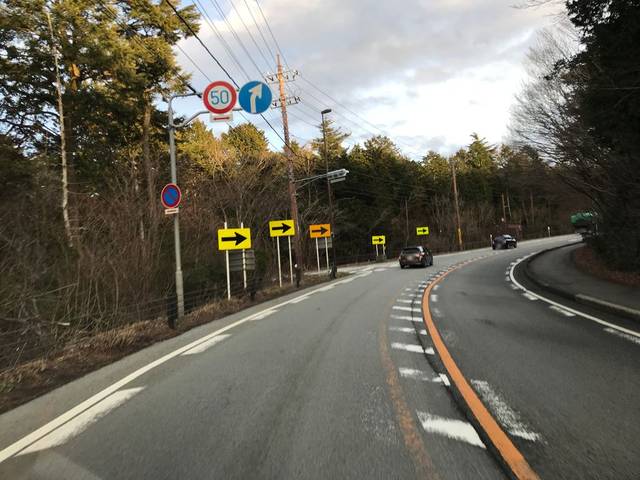
Region: Japan
Coordinates: 35.479, 138.66